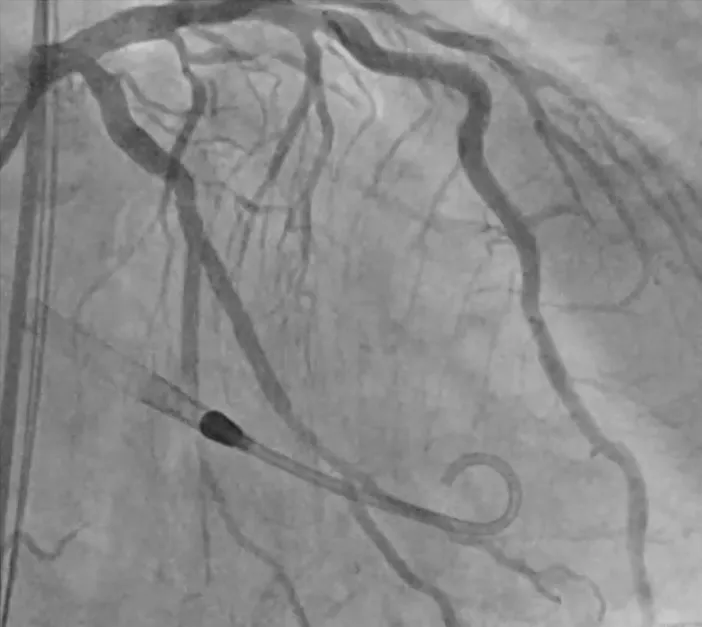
Left circumflex coronary artery after PCI. Final result after implantation of two drug-eluting stents using the T-stent technique.
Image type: radiology (ultrasound)